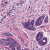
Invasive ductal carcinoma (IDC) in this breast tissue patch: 1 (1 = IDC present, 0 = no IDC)